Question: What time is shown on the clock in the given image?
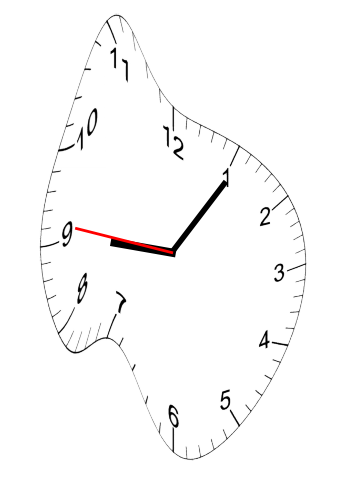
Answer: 09:05:46